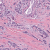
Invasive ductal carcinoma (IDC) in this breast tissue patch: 1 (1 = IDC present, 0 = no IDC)